Question: Experts;
Given
'''
f = (#1^#2) &
'''
Is there a way to define 'f' above such that if #1 #2 are both zero, then the value of the pure function 'f' should be 1 ?
so that when I write
'''
f[0,0]
'''
it will return 1 and not Indeterminate?
btw, I know I can write
'''
f = (If[#1 == 0 && #2 == 0, 1, #1^#2]) &
'''
But I wanted a general rule or pattern, so I do not have to write these checks, as the pure function can be more complicated (many # in it ) and I do not want to do many of these 'if then else' checks for each possible 0^0 that might show up.
thanks
May be I should clarify more why I am doing this.
I have a user selects a function from a menu. The function is
'''
a x^n0 + b y^n1 + c x^n2 y^n3
'''
Where in the above, the parameters 'n0', 'n1', 'n2' and 'n3' also can be selected from sliders, and these can be zero.
Now, 'x' and 'y' are coordinates, and these can be zero also.
Therefore, it is possible that 0^0 can be encountered when evaluating the above function.
There are many cases to check for, when doing it myself. For example 'y^n3' can be 0^0 and not the other, y^n1 can be 0^0 and not the other, x^n2 y^n3 can be both 0^0 and not the others, etc.., and so I have to define many different cases. (16 possible cases I think).
And I am trying to avoid this. If I can tell Mathematica to replace 0^0 by 1 at a lower level, then life will be simpler.
Thanks for everyone's answers and comments, all are very useful and solve my problem and I learned from them.
I selected Leonid answer as it allowed me to solve my problem with least amount of additional coding.
Here is an small example
'''
Manipulate[Row[{format[x, n], "=", eval[x, n]}],
{{x, 0.0, "x="}, 0, 1, .1, Appearance -> "Labeled"},
{{n, 0.0, "n="}, 0, 1, .1, Appearance -> "Labeled"},
Initialization :>
(
format[x_, n_] := HoldForm["(" x ")"^n];
eval = Unevaluated[#1^#2] /. HoldPattern[0.0^0.0] :> 0.0 &
)
]
'''
I use real numbers everywhere in my code (it is a numerical pde solver), so that is why I used 0.0 in the above and not 0^0 to fit with what I am doing.

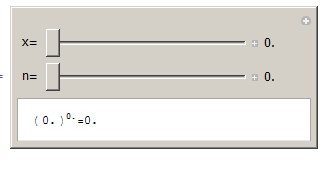
Answer: I agree with the answer of @Deep Yellow, but if you insist on a pure function, here is one way:
'''
f = Unevaluated[#1^#2] /. HoldPattern[0^0] :> 1 &
'''
Staying within the realm of pure functions, the situation you described in your edit can be addressed in the same way as my solution to your specific original example. You can automate this with a tiny bit of metaprogramming, defining the following function transformer:
'''
z2zProtect[Function[body_]] :=
Function[Unevaluated[body] /. HoldPattern[0^0] :> 1]
'''
Then, my previous code can be rewritten as:
'''
f = z2zProtect[#1^#2 &]
'''
But you can is this more generally, for example:
'''
ff = z2zProtect[#1^#2 + 2 #2^#3 + 3 #3^#4 &]
In[26]:= ff[0,0,0,0]
Out[26]= 6
'''